Field crop: maize
Growth stage: 2
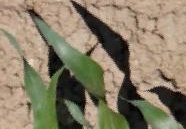
Species: maize